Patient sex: M
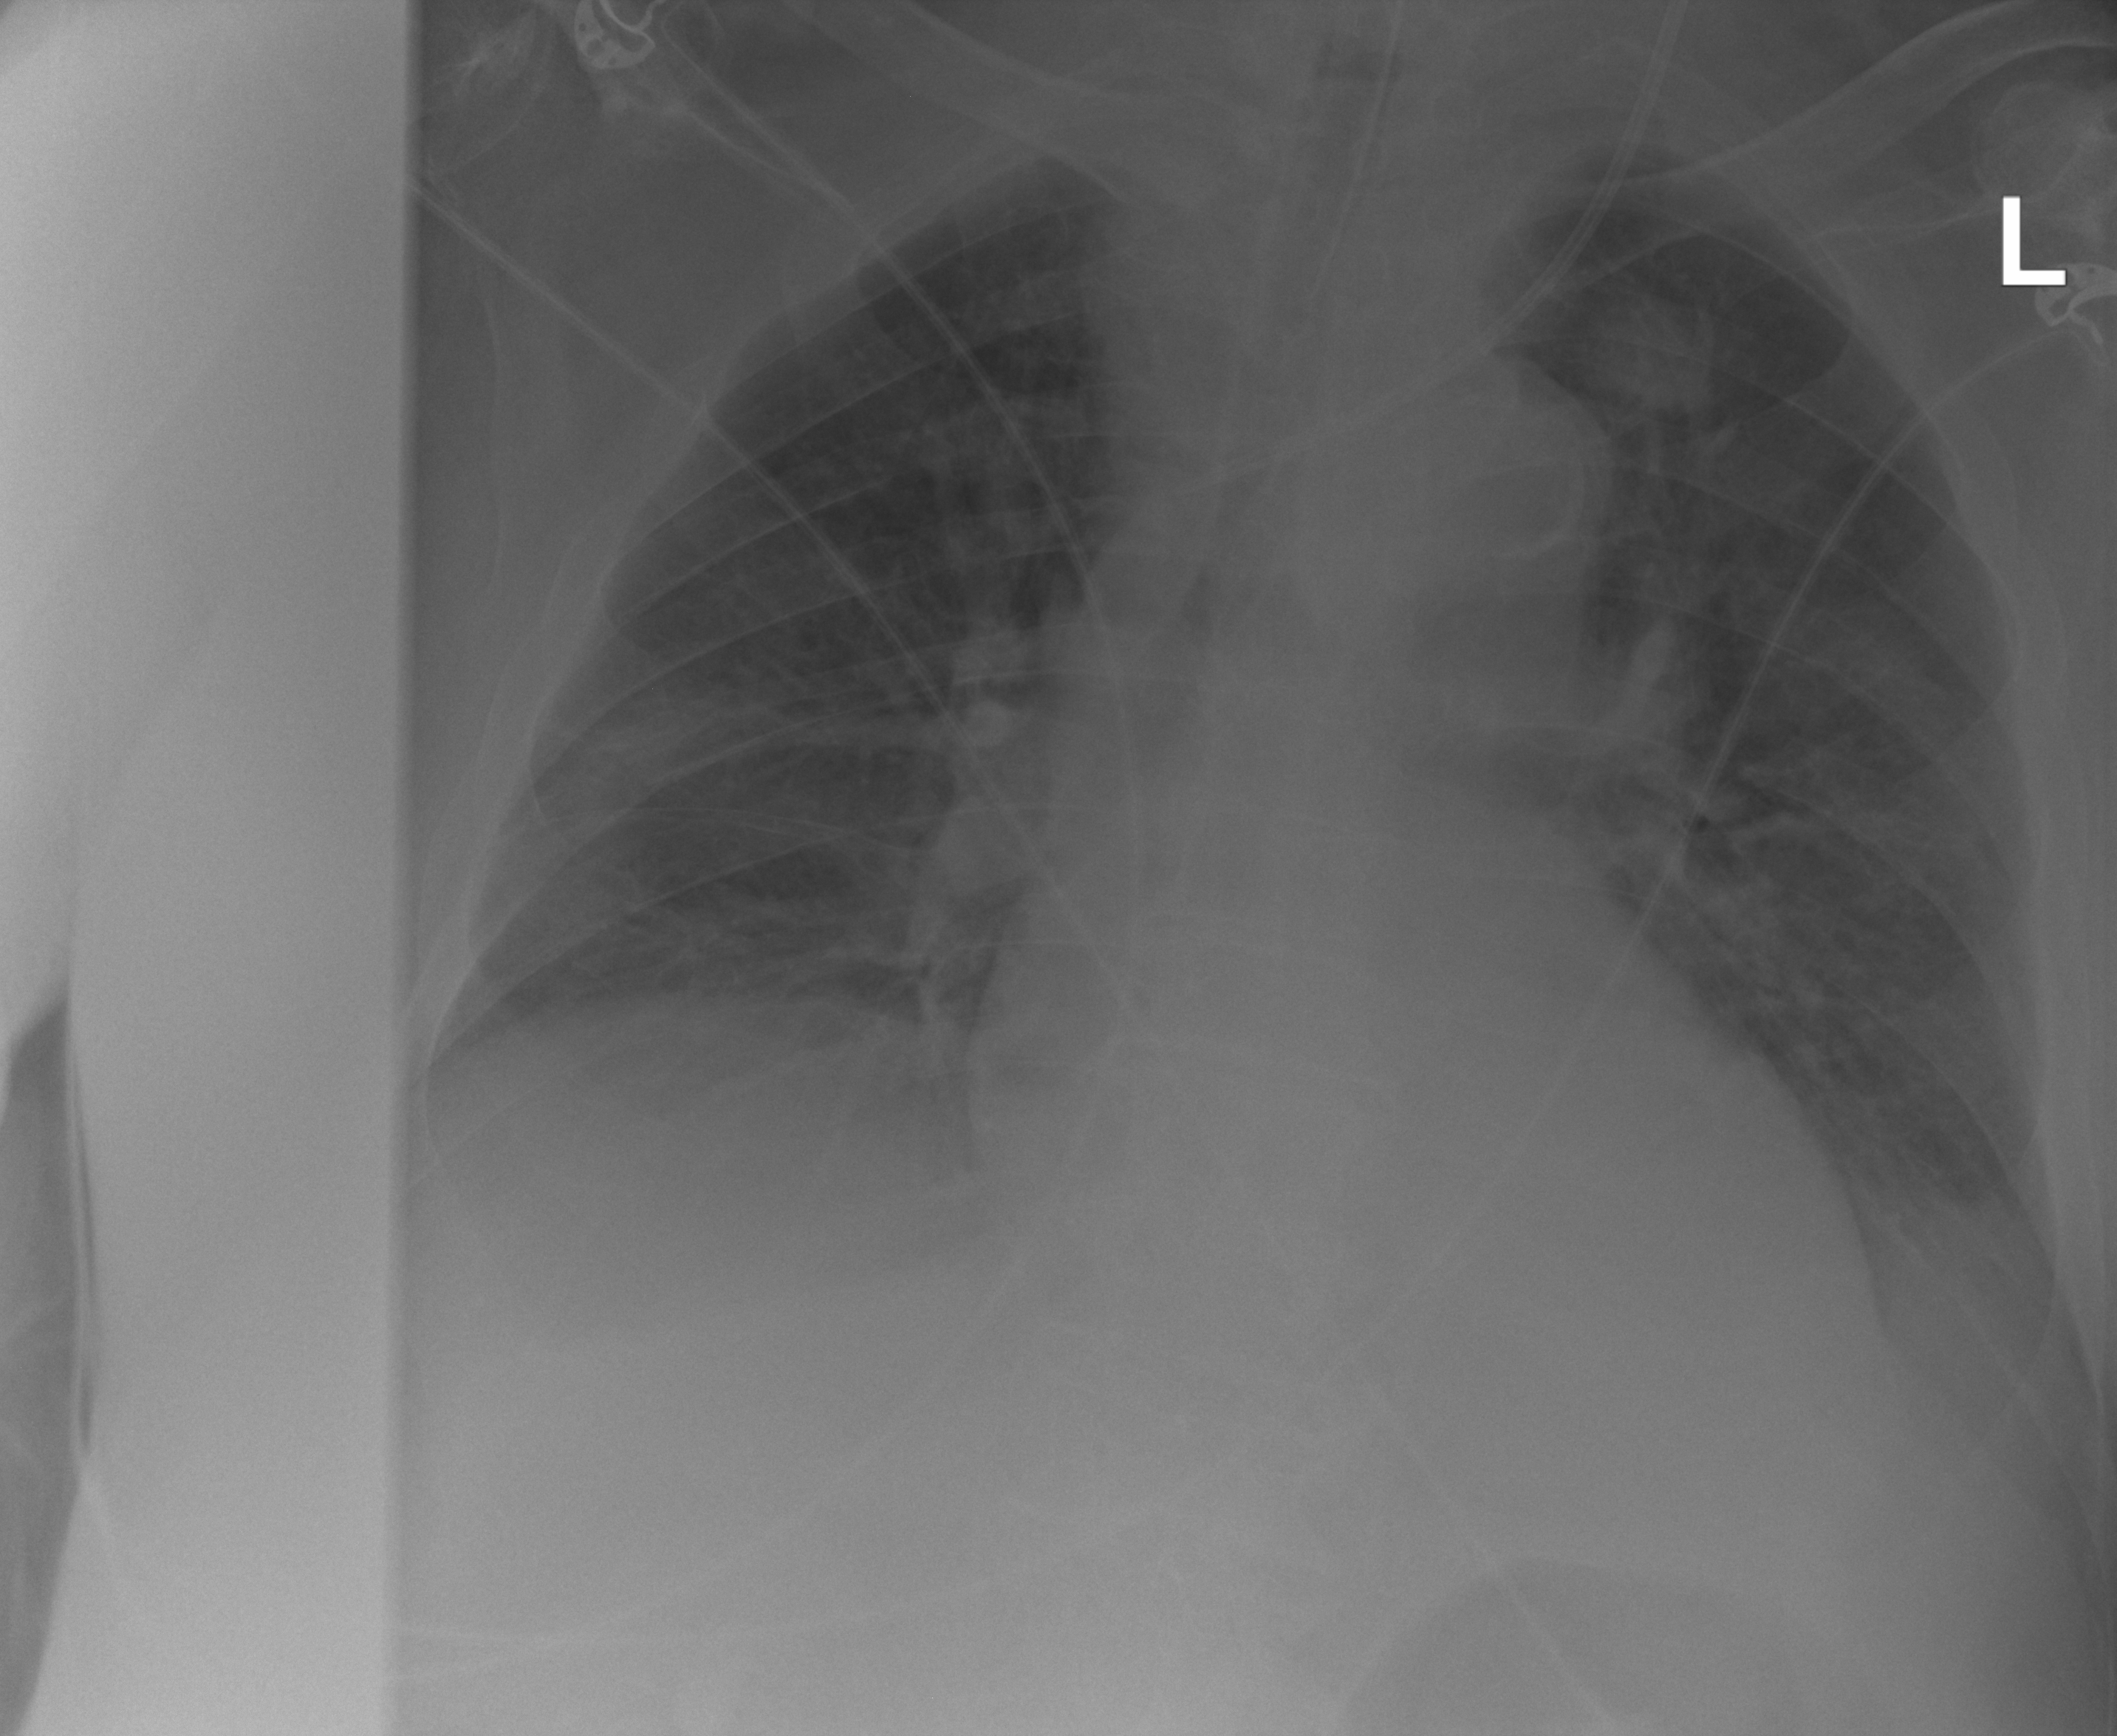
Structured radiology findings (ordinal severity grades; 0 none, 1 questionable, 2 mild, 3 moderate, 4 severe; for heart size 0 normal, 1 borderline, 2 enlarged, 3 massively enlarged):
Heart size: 2
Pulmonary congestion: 2
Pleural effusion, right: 1
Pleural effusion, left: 1
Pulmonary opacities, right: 0
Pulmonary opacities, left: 0
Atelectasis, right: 0
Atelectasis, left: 0